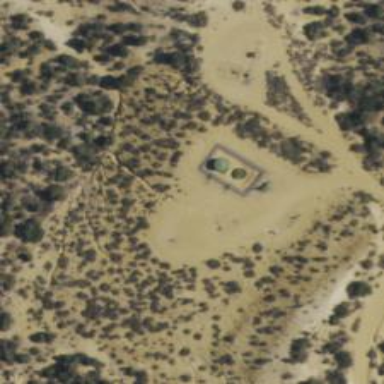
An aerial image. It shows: Storage tank with man-made structure.